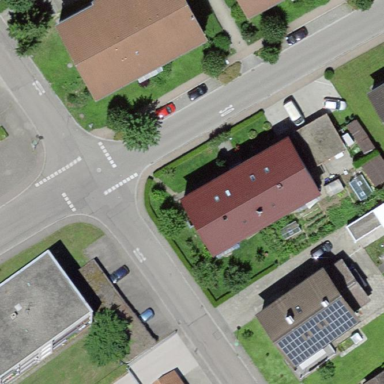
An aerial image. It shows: View of apartment building.